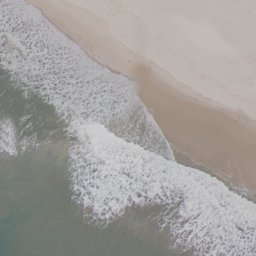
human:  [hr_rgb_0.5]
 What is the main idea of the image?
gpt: beach